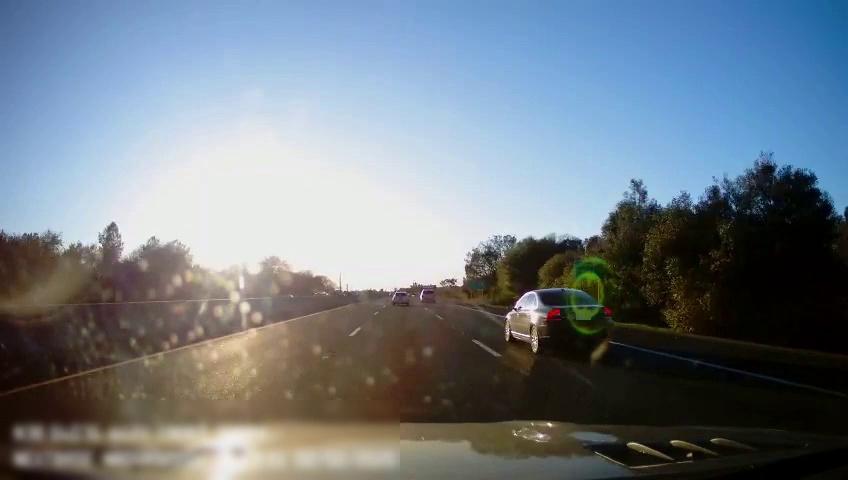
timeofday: Day
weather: Cloudy
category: Drivable Space
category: Vehicles | Car
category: Vehicles | Car
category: Vehicles | SUV
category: Lanes | Alternate Lane
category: Lanes | Current Lane
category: Lanes | Current Lane
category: Lanes | Alternate Lane
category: Traffic | Signs
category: Traffic | Signs